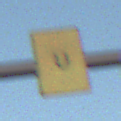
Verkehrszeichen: AnkuendigungOderFortsetzungUmleitungOhnePfeilsymbol
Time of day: SunriseSunset
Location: Outdoor (Nature)
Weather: Clear
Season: NotSpecified
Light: Natural